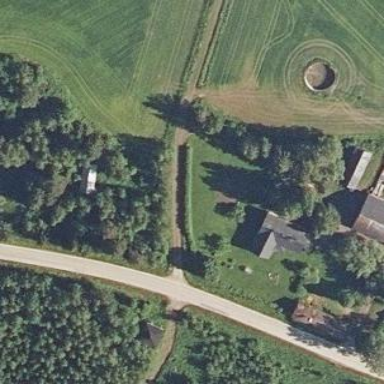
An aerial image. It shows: Farmyard area.